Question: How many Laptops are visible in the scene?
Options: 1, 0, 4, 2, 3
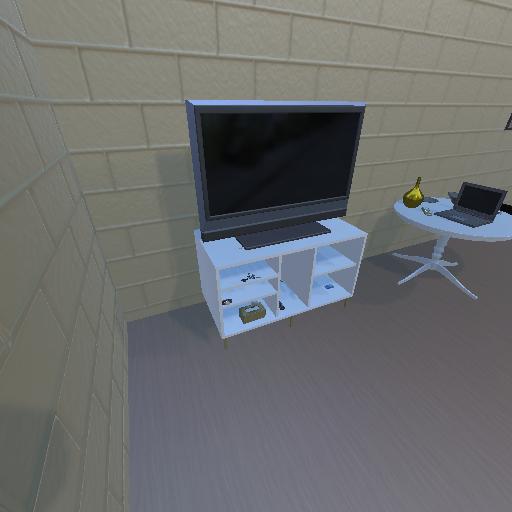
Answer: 1